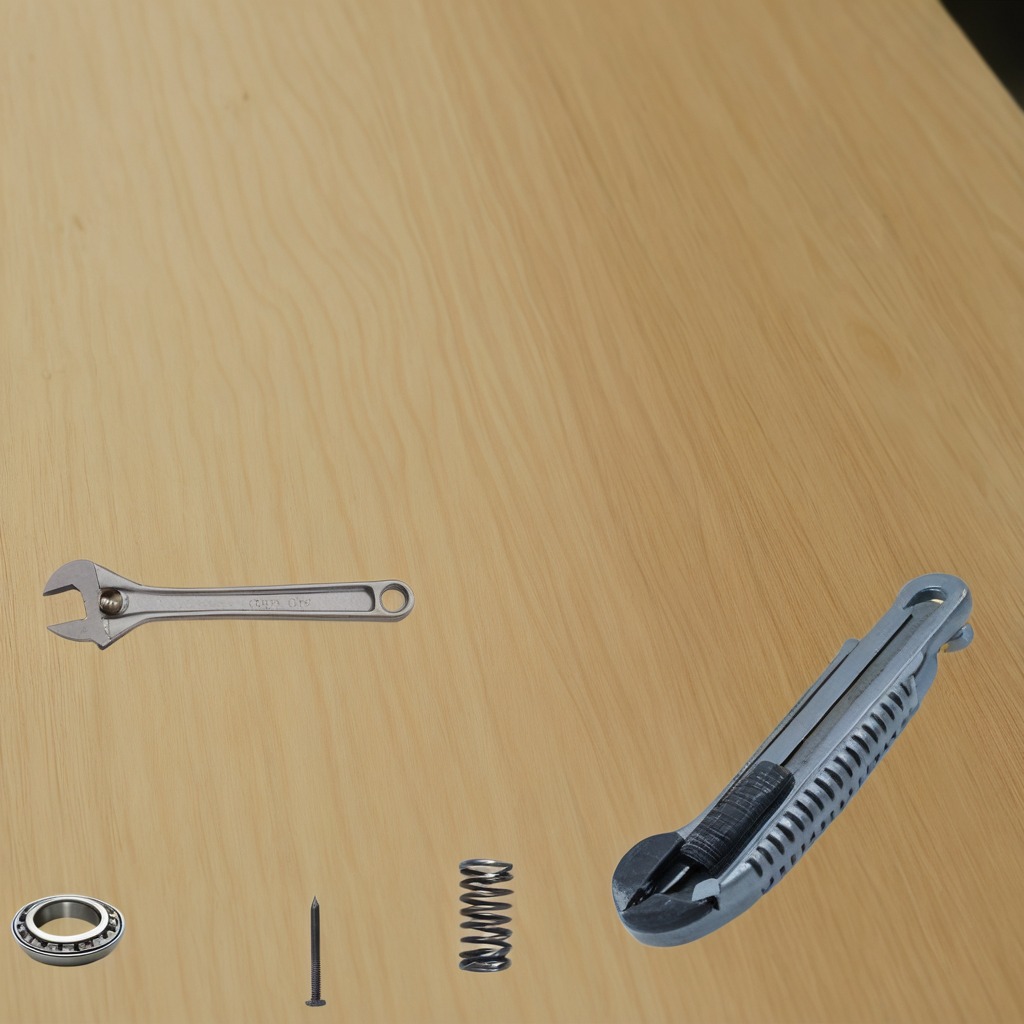
A ball bearing, a utility knife, an iron nail, a coiled metal spring, and a wrench are lying on a plywood surface in a paint workshop.